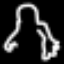
Label: frog